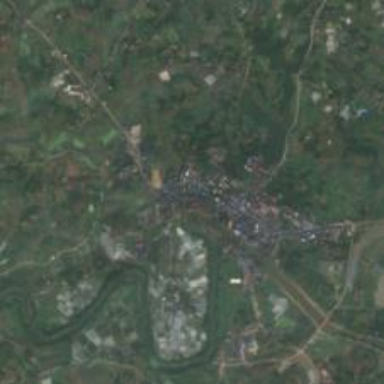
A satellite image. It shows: Town.